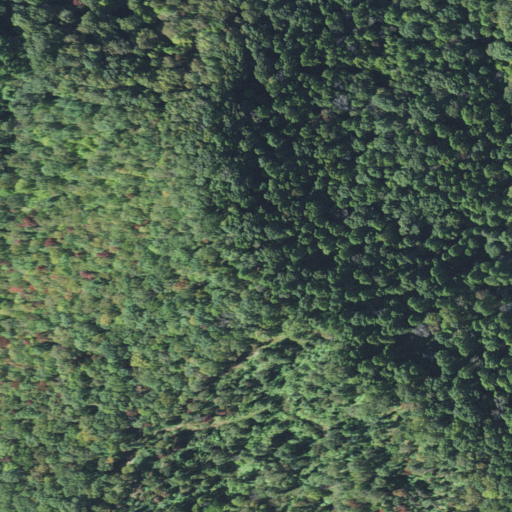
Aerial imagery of mountain in North Carolina named Double Knob containing deciduous forest, mixed forest, and open development